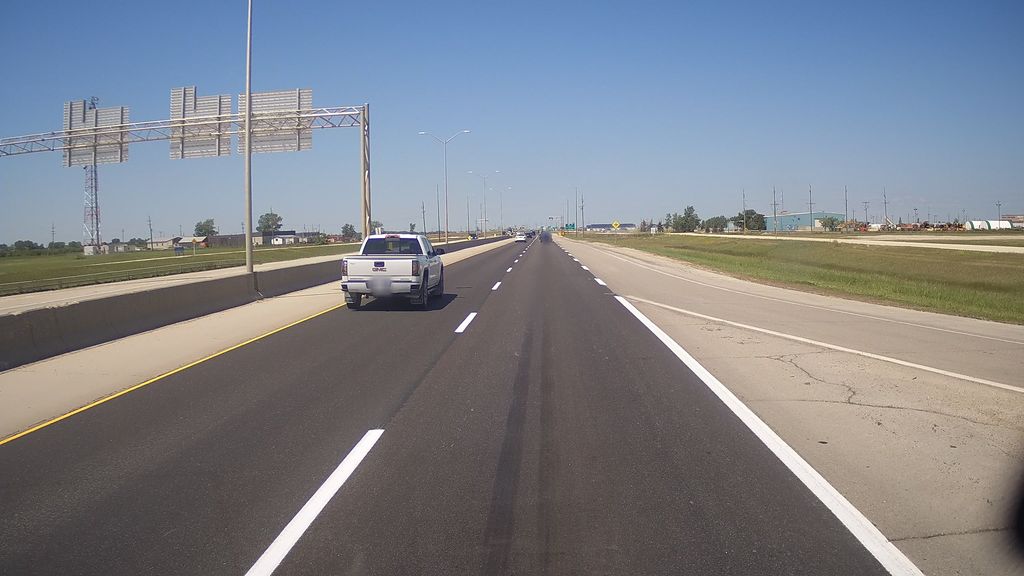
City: winnipeg